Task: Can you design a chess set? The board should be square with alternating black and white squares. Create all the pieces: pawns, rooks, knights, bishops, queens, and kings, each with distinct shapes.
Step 4342:
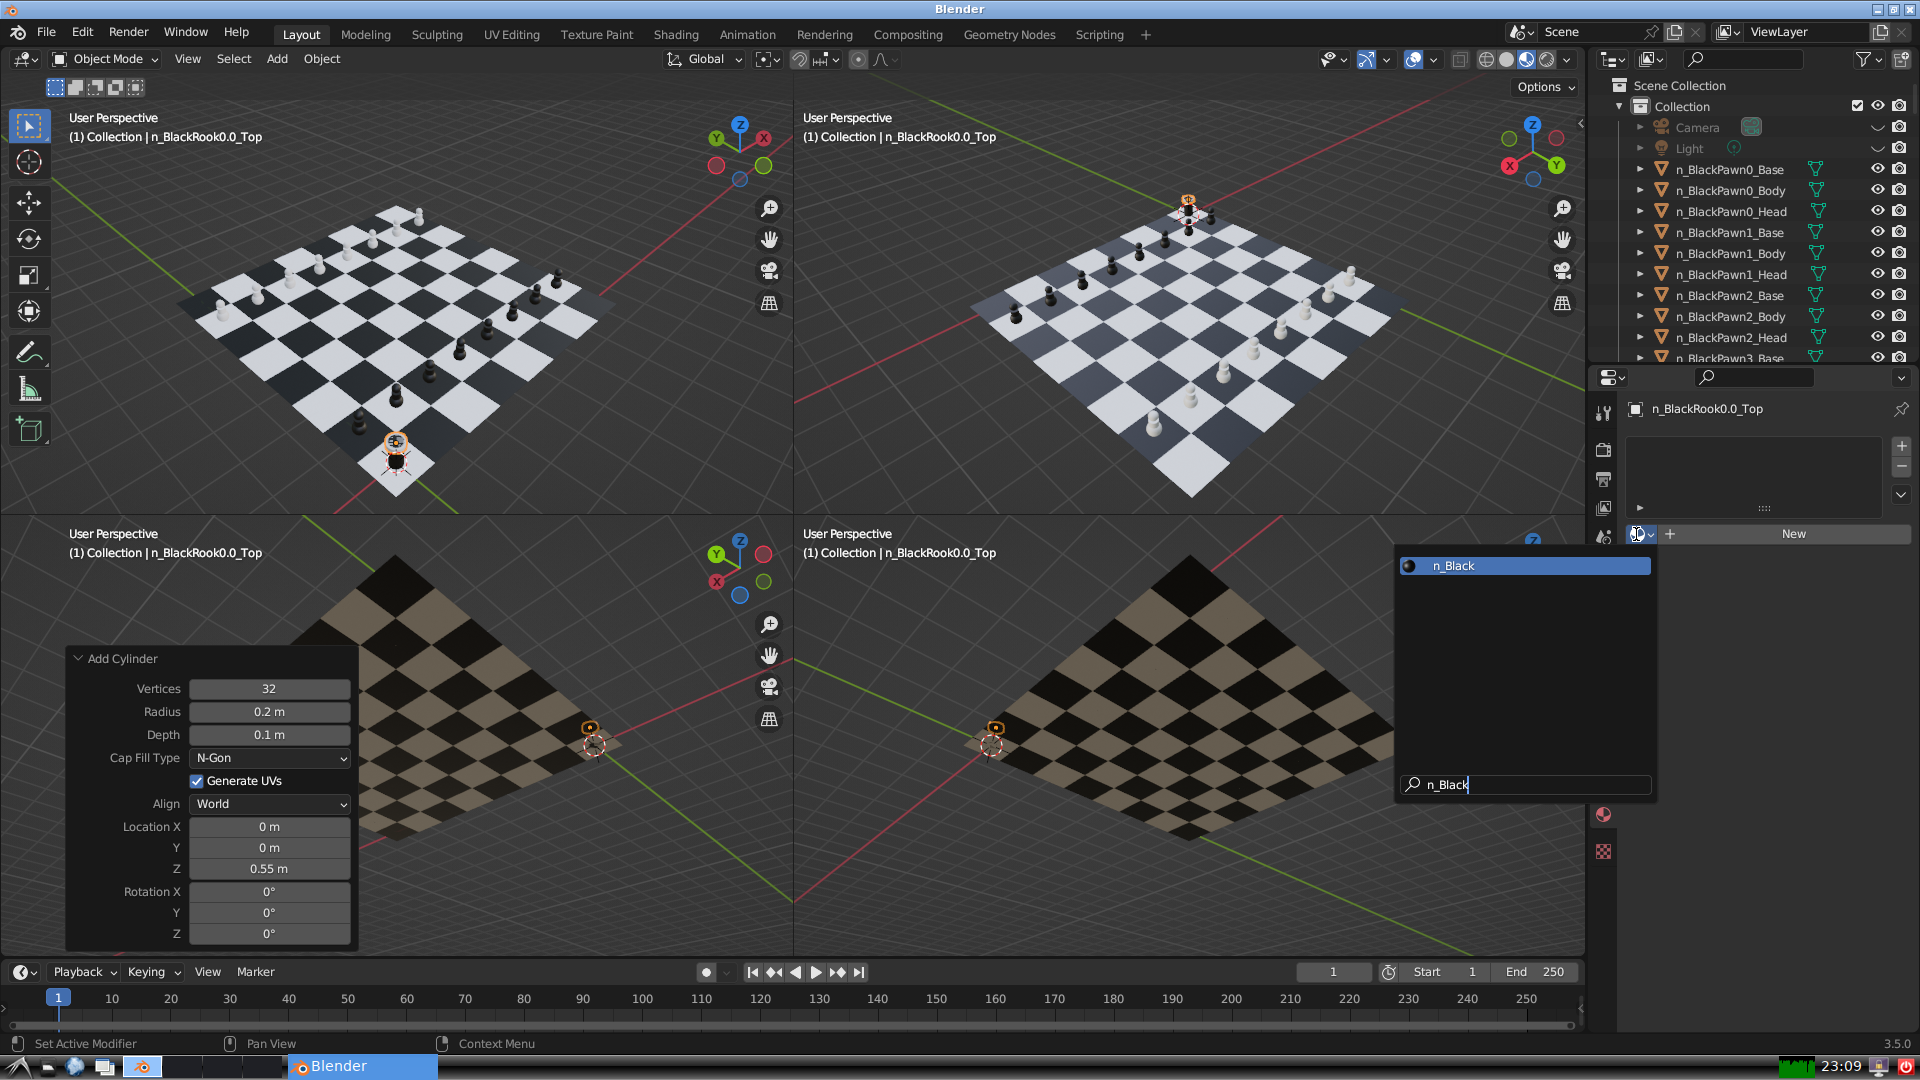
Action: {"key_press": ['Return']}